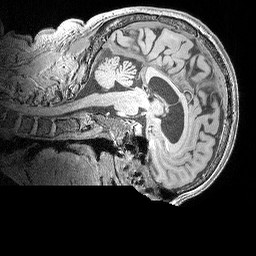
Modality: MP2RAGE
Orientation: sagittal
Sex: male
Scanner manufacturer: siemens
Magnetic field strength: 3 T
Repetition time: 5 s
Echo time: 0.00292 s